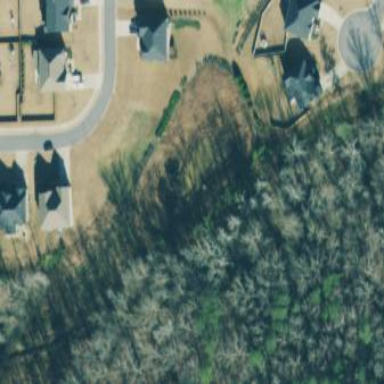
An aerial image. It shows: Fence is in the image.